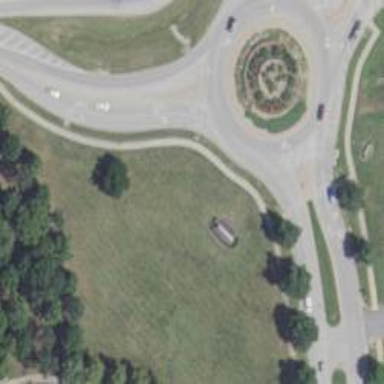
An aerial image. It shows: Tertiary road with asphalt surface leading to roundabout.